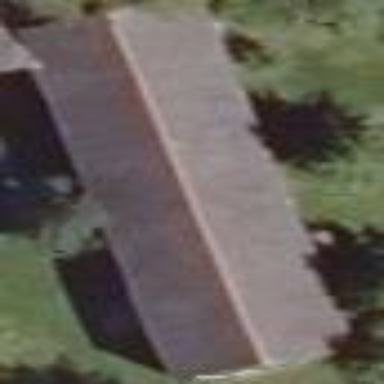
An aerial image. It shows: Shed building.